Field crop: tomato
Growth stage: 2
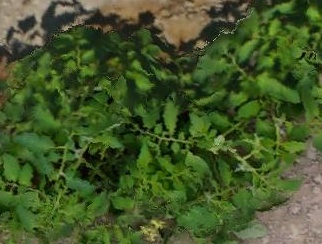
Species: tomato